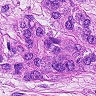
Metastatic tissue present: yes